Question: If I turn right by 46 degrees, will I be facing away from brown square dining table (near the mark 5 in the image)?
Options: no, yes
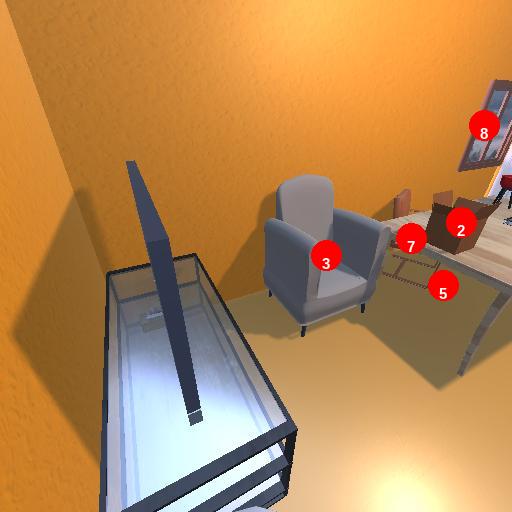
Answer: no